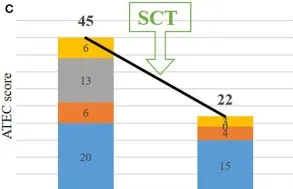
Case #4 before and after stem cell Children's stem cell transplantation (SCT).
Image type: pathology (immunostaining)